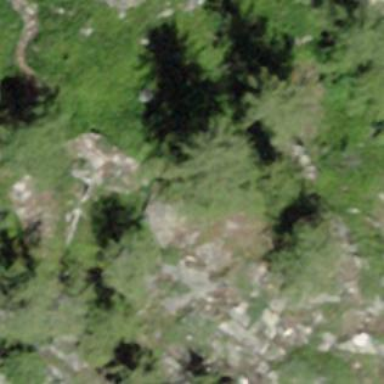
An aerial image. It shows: Forest area predominantly covered with needle-leaved trees.